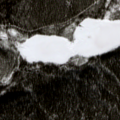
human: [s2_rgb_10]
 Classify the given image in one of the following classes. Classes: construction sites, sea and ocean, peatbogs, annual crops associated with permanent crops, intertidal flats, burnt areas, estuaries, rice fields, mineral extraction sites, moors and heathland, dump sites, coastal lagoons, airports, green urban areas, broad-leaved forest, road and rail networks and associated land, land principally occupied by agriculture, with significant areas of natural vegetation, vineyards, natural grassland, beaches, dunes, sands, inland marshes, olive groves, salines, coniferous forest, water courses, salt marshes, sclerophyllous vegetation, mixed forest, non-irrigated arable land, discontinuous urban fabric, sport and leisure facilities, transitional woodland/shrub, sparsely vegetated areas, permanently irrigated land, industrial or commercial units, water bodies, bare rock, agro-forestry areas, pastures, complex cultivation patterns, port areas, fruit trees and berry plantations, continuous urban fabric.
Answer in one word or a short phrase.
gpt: coniferous forest, transitional woodland/shrub, water bodies